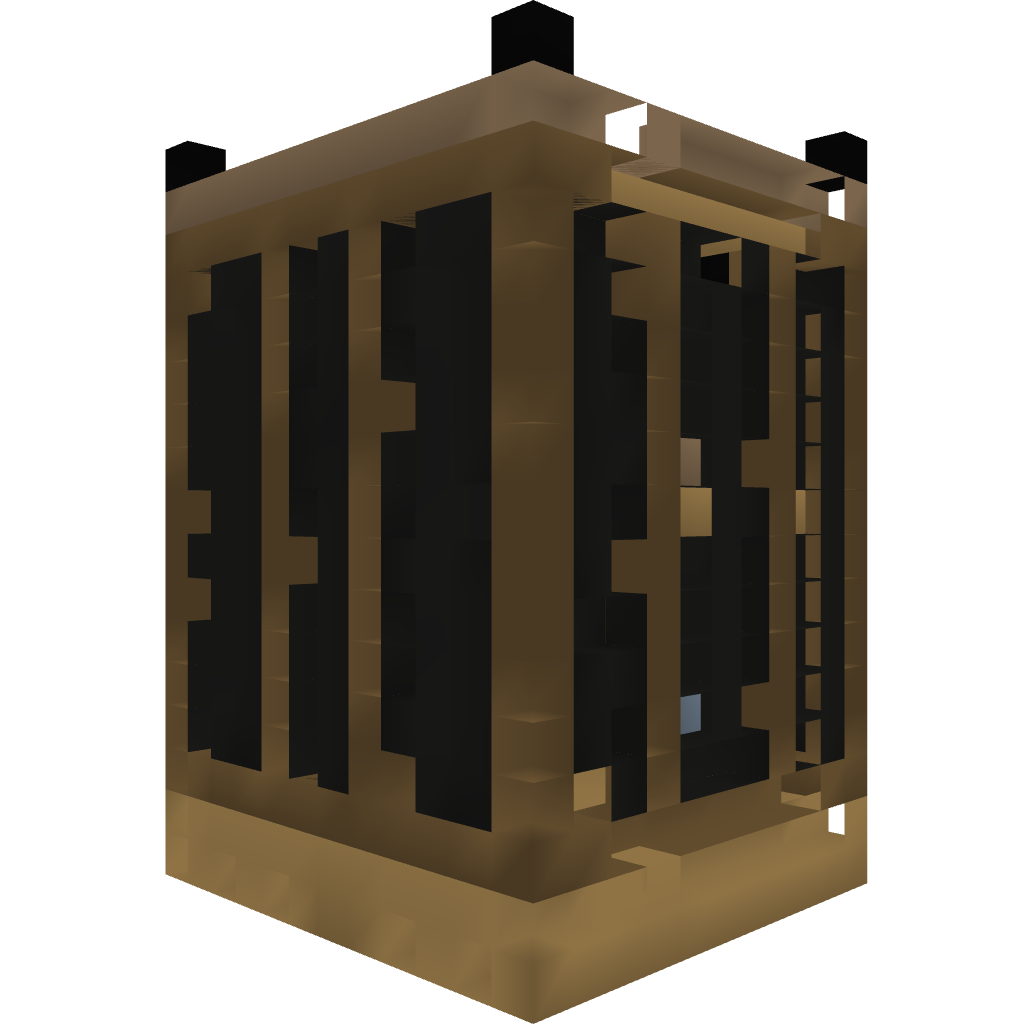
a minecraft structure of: Modern House